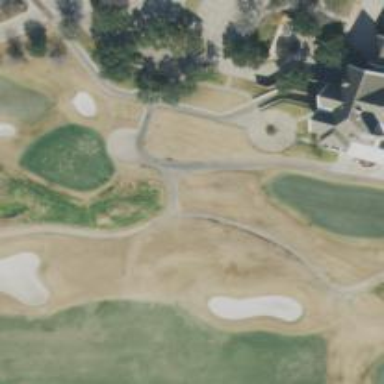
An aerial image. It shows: Service road designated as golf cart path.